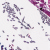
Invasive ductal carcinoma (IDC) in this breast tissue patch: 0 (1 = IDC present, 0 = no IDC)